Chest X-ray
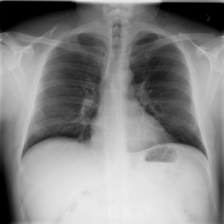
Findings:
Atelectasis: negative
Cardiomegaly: negative
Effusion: negative
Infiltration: negative
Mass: negative
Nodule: negative
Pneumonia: negative
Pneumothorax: negative
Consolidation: negative
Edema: negative
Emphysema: negative
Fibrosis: negative
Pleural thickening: negative
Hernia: negative